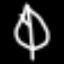
Label: leaf